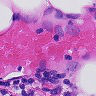
Metastatic tissue present: yes